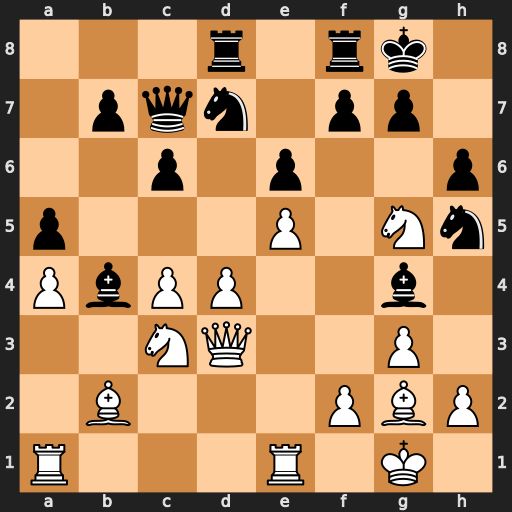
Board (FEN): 3r1rk1/1pqn1pp1/2p1p2p/p3P1Nn/PbPP2b1/2NQ2P1/1B3PBP/R3R1K1
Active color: w
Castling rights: -
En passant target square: -
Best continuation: Qh7#